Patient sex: M
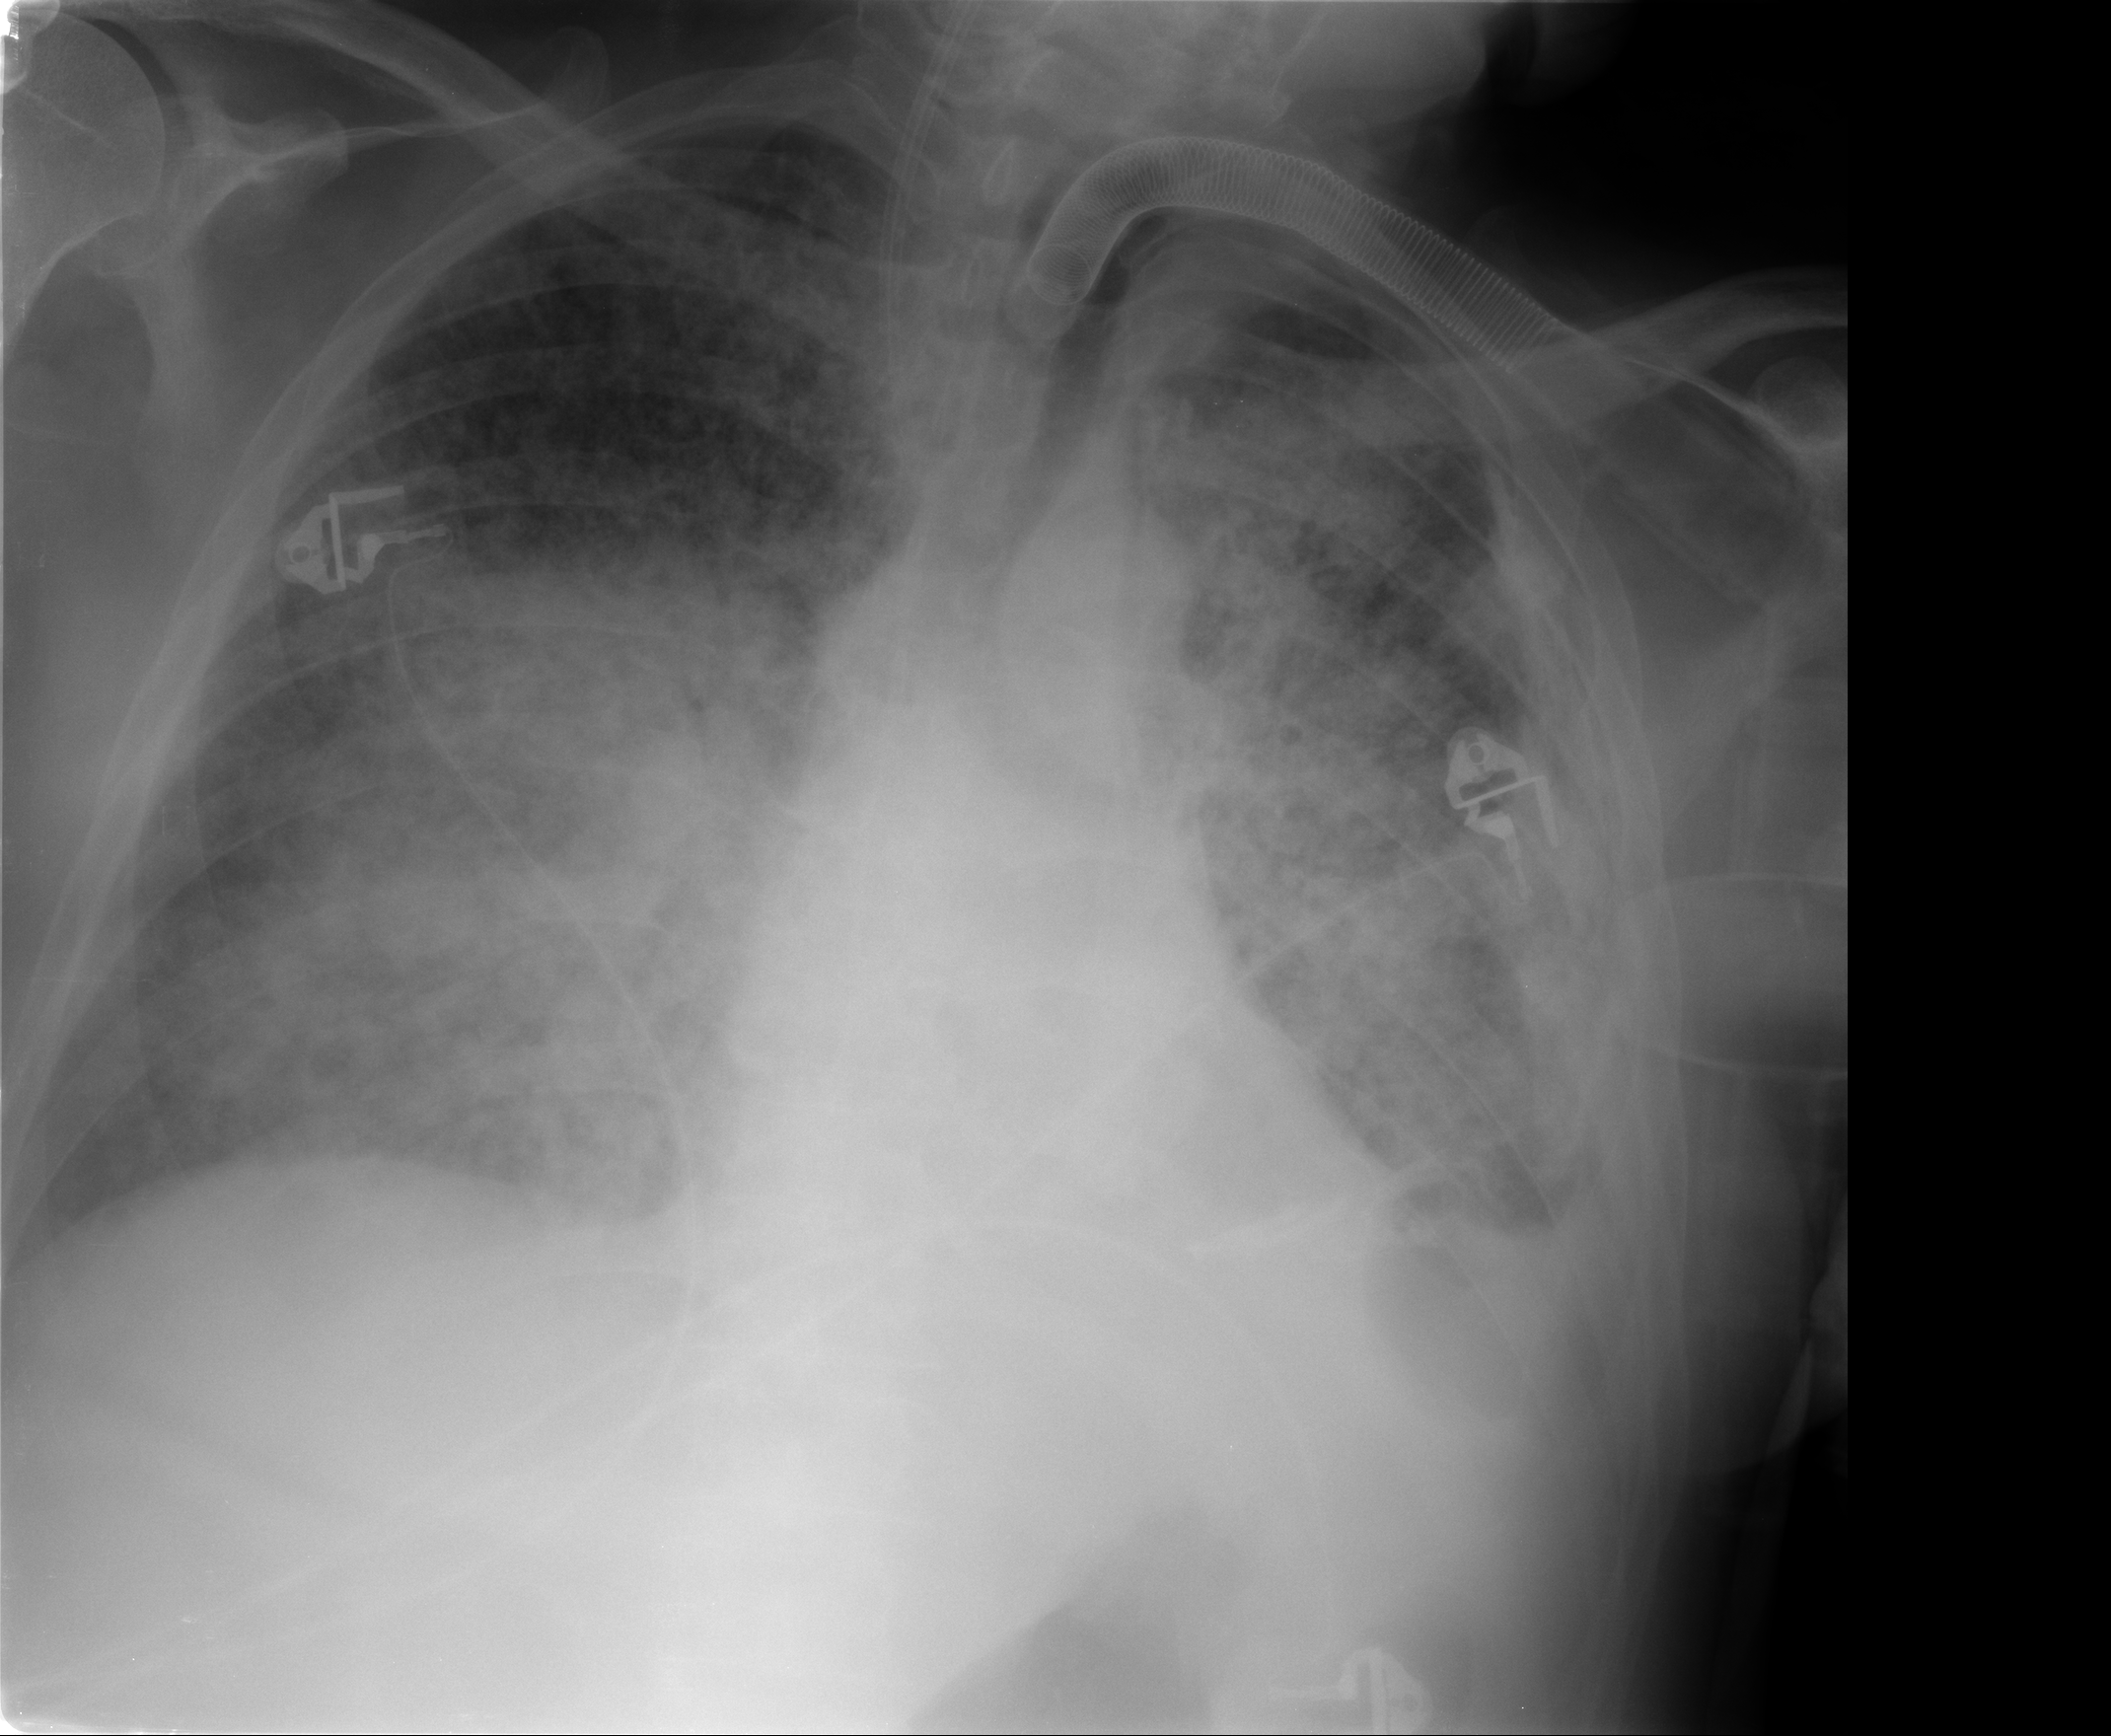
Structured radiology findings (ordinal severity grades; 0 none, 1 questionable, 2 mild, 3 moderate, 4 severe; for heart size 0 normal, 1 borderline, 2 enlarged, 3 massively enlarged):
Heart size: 0
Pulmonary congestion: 0
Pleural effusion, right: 1
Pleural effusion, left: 2
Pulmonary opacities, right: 3
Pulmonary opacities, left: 3
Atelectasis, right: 2
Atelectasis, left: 2